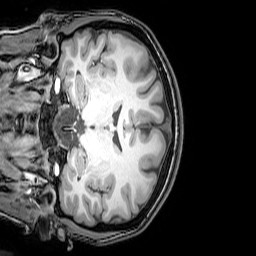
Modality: T1w
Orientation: coronal
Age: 22
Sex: female
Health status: healthy
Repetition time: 0.081 s
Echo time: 0.037 s